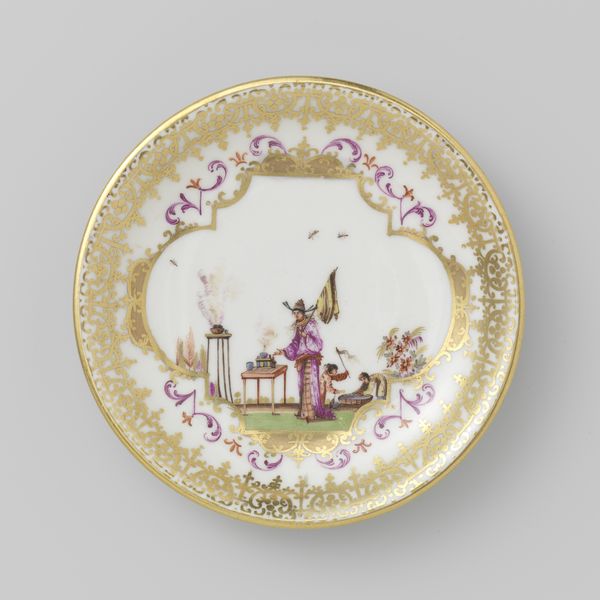
Titel: Schotel, veelkleurig beschilderd met chinoiserieën
Künstler: Meissener Porzellan Manufaktur
Standort: Amsterdam
Institution: Rijksmuseum
Schlagwörter: mann, weiß, menschen, tisch, teller, rauch, gold, kind, pflanzen, garten, topf, fahne, flagge, lila, violett, rand, dampf, rauchen, dichter, ornamente, tee, spiel, asien, zeremonie, insekten, verziert, china, porzelan, golf, chinese, alchemie, m, chinesischer teller